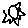
Label: sun